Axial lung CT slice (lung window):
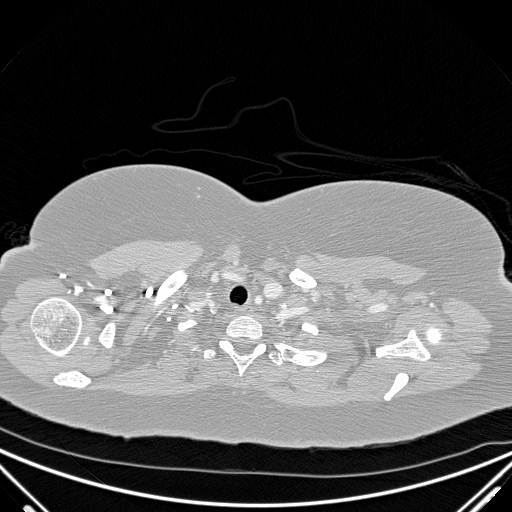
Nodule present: no